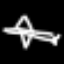
Label: airplane